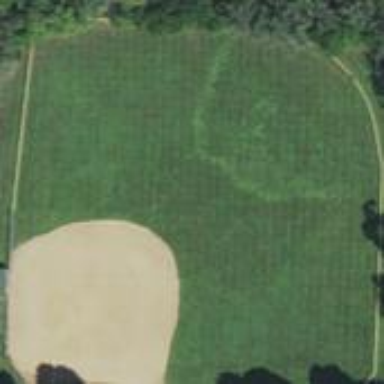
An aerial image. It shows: Baseball pitch for leisure land activities.